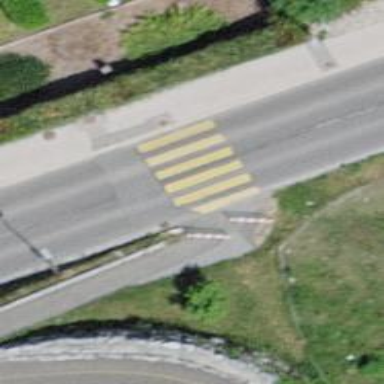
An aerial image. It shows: Cycle barrier.